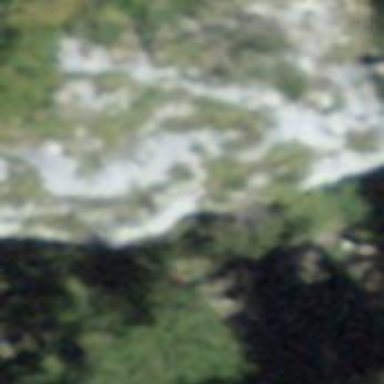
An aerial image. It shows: Natural cliff.